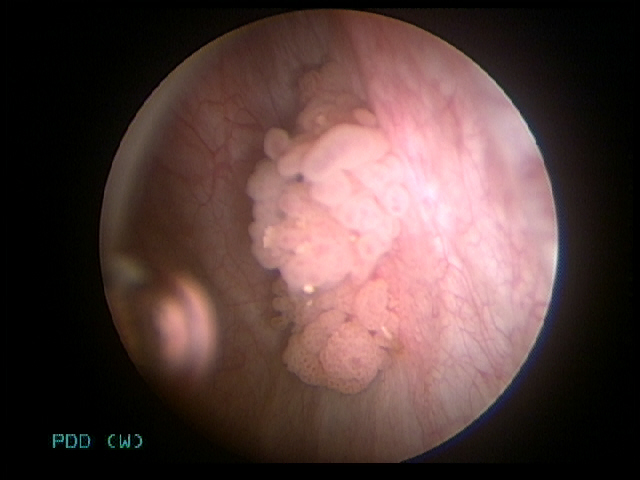
Modality: WLC
Class: Malignant
Subclass: HighGradePapillary
Lesion: L1
Stage: Ta
Morphology: Papillary
Bladder cancer association: Yes